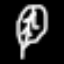
Label: leaf